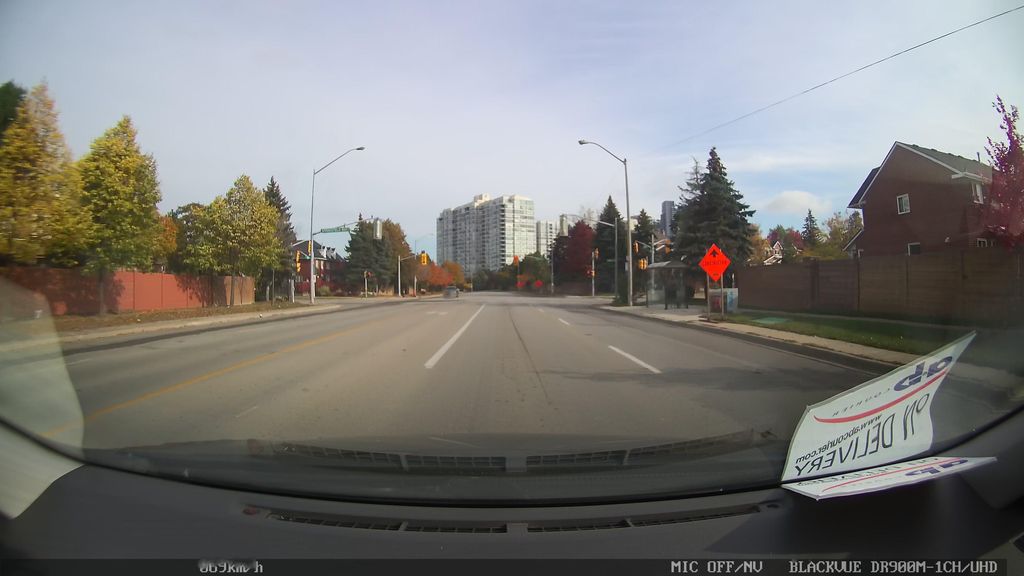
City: toronto